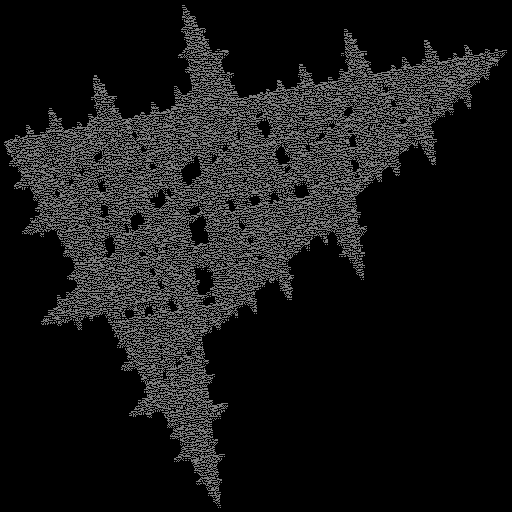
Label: a1